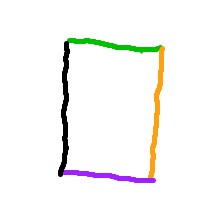
Shape: rectangle